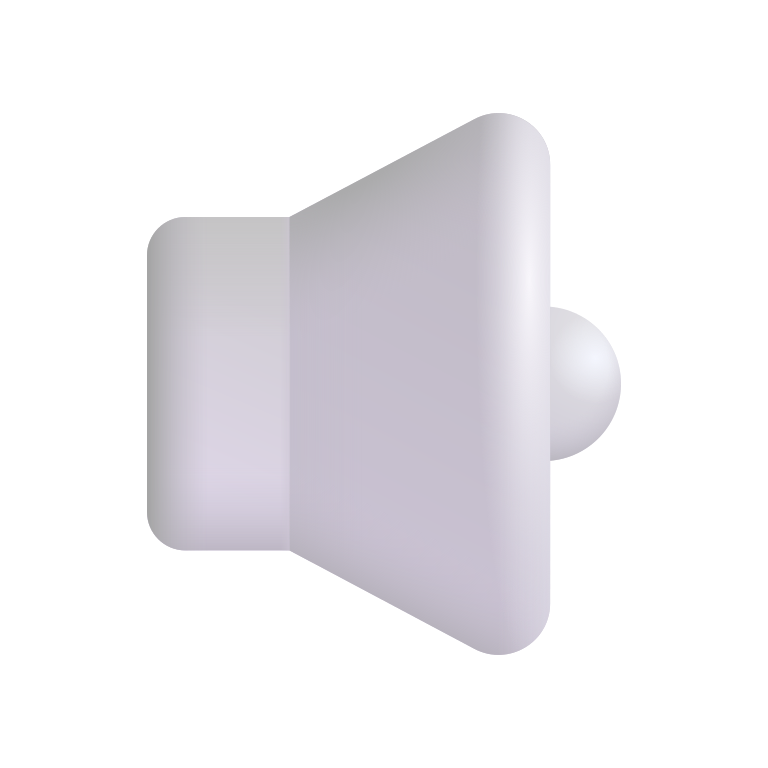
speaker low volume color